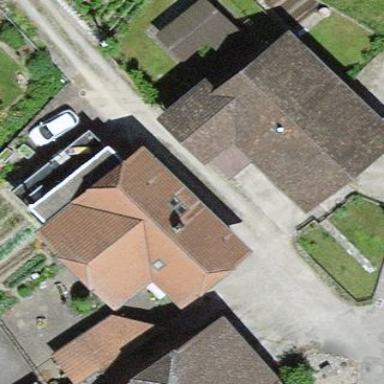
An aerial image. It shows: Residential building.